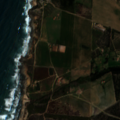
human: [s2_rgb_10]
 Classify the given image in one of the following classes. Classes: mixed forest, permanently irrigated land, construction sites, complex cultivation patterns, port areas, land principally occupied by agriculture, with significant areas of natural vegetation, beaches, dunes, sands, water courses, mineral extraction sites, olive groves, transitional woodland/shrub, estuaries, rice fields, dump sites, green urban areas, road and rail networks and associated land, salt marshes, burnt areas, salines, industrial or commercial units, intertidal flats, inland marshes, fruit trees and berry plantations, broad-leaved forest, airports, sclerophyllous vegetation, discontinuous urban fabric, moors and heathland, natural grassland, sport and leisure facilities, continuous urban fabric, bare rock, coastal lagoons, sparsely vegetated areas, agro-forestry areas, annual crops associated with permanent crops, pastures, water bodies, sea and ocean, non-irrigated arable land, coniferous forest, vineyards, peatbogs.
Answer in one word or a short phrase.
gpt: non-irrigated arable land, land principally occupied by agriculture, with significant areas of natural vegetation, mixed forest, sclerophyllous vegetation, transitional woodland/shrub, beaches, dunes, sands, sea and ocean